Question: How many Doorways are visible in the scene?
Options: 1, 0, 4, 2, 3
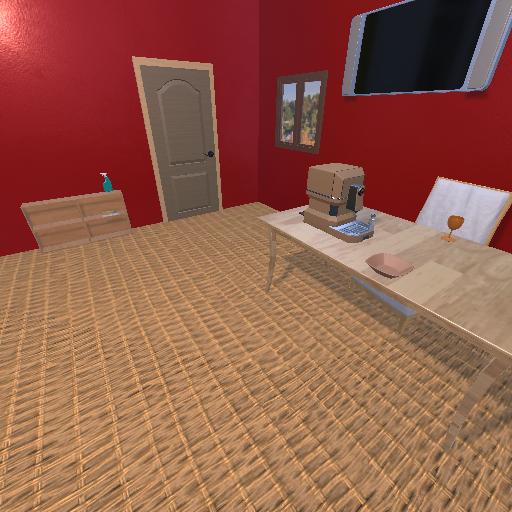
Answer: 1